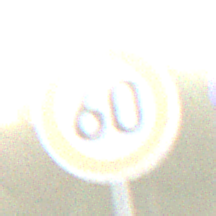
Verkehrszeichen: Geschwindigkeit60
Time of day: SunriseSunset
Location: Outdoor (Nature)
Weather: PartlyCloudy
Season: NotSpecified
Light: Natural